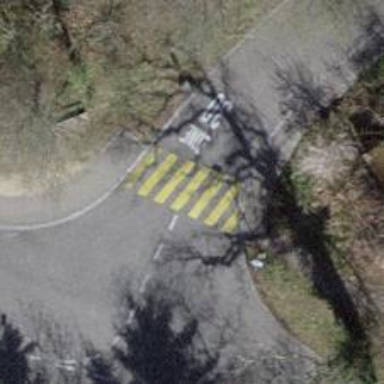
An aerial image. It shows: Uncontrolled zebra crossing.